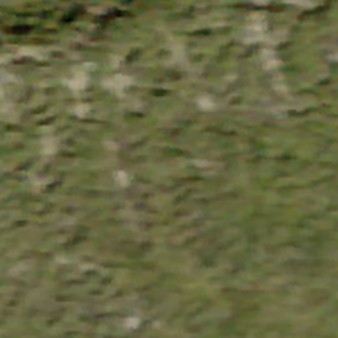
Label: other